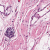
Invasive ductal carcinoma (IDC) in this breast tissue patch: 0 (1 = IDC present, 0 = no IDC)